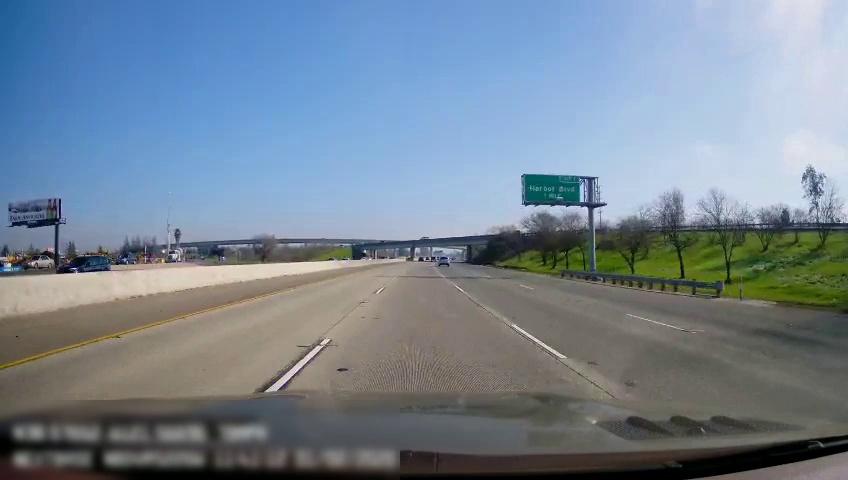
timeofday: Day
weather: Sunny
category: Drivable Space
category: Vehicles | Car
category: Vehicles | SUV
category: Drivable Space
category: Vehicles | SUV
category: Lanes | Current Lane
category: Lanes | Current Lane
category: Lanes | Current Lane
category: Lanes | Alternate Lane
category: Traffic | Signs